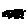
Label: moon